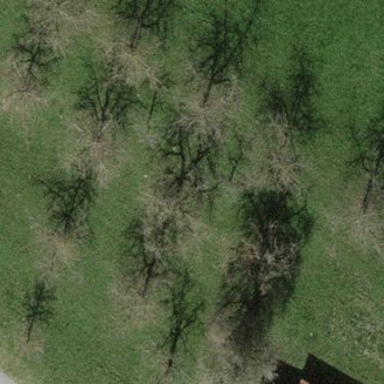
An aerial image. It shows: Orchard.